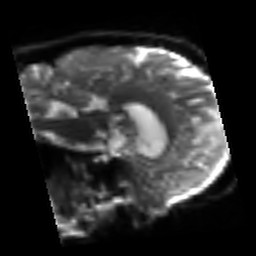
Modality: sbref
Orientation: sagittal
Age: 67
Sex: male
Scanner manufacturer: siemens
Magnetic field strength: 3 T
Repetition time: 3.2 s
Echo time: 0.081 s